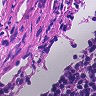
Metastatic tissue present: no